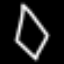
Label: diamond